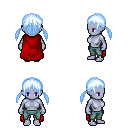
a pixel art fantasy rpg character, female body template, dark elf, purple skin, red cape, teal pants, white cyan twin-tailed hairstyle, four views (front, back, left, right), 2x2 character sprite sheet, small pixel art, hard edges, no anti-aliasing